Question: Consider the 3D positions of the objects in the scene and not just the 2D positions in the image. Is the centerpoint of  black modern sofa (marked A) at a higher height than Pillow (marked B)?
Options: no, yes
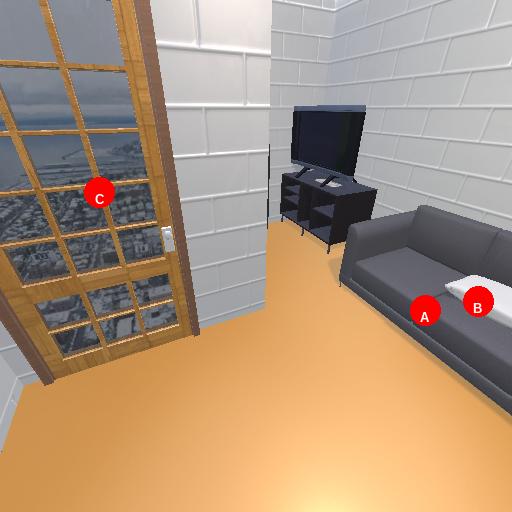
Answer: no